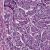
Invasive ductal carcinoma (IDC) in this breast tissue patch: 1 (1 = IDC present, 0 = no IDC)